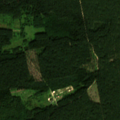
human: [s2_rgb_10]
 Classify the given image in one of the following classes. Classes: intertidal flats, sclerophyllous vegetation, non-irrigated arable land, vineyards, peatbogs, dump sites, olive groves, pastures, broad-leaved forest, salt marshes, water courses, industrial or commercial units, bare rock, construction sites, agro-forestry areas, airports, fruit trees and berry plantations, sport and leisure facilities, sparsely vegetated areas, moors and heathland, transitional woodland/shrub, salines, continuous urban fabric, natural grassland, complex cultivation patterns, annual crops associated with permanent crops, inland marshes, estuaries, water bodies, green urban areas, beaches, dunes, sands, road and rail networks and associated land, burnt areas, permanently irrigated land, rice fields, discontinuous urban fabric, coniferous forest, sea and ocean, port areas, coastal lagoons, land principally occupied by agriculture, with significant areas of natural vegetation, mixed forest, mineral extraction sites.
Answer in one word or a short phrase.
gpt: land principally occupied by agriculture, with significant areas of natural vegetation, broad-leaved forest, coniferous forest